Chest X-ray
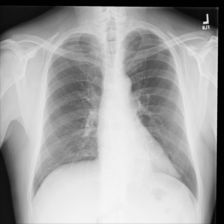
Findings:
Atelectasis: positive
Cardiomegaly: negative
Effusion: negative
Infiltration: negative
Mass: negative
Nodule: negative
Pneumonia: negative
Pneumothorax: negative
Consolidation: negative
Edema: negative
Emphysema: negative
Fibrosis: negative
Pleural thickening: negative
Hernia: negative